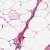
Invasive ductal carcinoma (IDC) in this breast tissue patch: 0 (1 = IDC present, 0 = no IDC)